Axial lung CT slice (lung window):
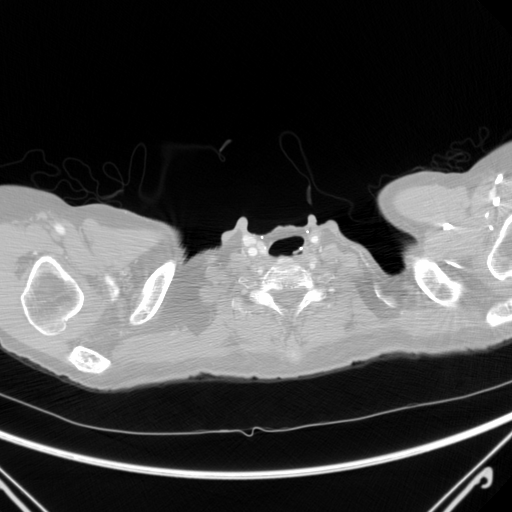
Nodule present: no